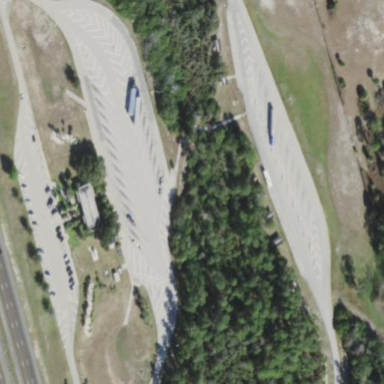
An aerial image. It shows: Rest area along the road.